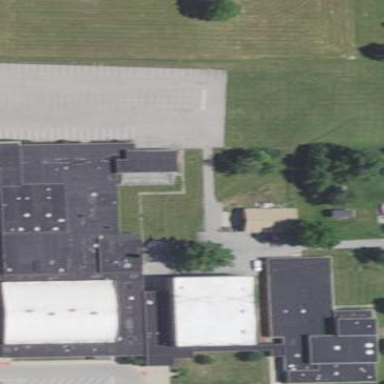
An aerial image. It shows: School building.